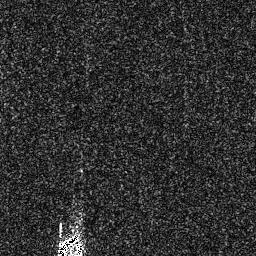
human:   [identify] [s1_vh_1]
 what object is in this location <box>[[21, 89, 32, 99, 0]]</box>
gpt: <ref>1 medium ship at the bottom left</ref>